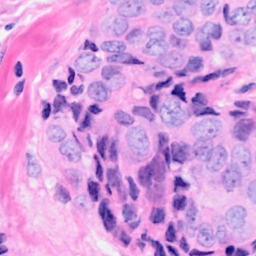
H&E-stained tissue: Breast